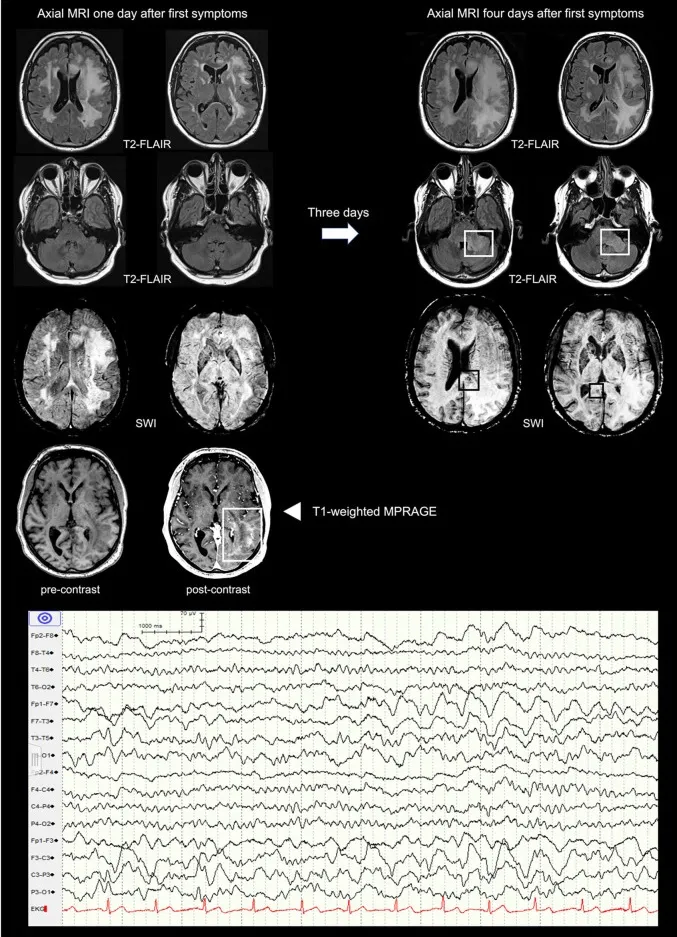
Cerebral MRI presenting the temporal evolution within 3 days (from left to right) and EEG excerpt. First row: axial T2-weighted FLAIR images showing increasing bilateral confluent widespread hyperintensities of the supratentorial white matter predominantly on the left. Second row: axial T2-weighted FLAIR images revealing new hyperintensities of the left cerebellar peduncle. Third row: axial SWI demonstrating subtle and small susceptibility artifacts in the splenium of the corpus callosum. Fourth row: axial pre- and post-contrast T1-weighted MPRAGE showing enhancement of the left parieto-occipital region. FLAIR, Fluid-Attenuated Inversion Recovery; SWI, Susceptibility Weighted Imaging; MPRAGE, Magnetization-Prepared Rapid Acquisition with Gradient Echo.
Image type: radiology (mri)